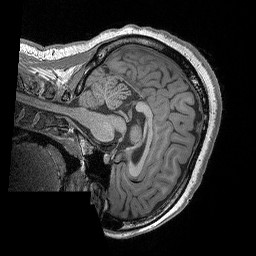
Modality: T1w
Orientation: sagittal
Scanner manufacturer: siemens
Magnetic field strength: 3 T
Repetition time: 2.3 s
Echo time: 0.00298 s